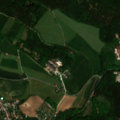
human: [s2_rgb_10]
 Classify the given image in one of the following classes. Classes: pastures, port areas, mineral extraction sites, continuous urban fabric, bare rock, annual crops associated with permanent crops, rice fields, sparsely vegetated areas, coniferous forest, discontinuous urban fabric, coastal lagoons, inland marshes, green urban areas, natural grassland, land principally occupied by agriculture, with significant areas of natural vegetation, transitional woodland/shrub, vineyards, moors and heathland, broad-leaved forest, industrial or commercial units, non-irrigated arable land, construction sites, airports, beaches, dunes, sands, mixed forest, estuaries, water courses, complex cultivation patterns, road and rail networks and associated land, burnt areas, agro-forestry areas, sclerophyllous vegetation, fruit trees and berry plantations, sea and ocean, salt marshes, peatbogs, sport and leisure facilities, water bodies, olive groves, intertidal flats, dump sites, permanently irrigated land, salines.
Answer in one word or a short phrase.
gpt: discontinuous urban fabric, non-irrigated arable land, pastures, complex cultivation patterns, broad-leaved forest, coniferous forest, mixed forest